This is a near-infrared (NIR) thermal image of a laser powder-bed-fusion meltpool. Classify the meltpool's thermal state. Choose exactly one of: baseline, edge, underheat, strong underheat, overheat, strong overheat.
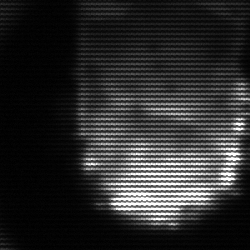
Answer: baseline